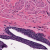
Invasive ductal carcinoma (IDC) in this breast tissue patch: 0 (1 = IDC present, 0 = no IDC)